Question: I have a two column UI where the both columns are filled with news from two different ajax calls using JQuery.
There are also other ajax calls for other things on the page.
Both services are cached on the server side, I can see that they both execute in less than each.
Yet, firebug tells me that the , it is also apparent that the loadtime is too long just by looking at it.
Also note that there is not that much data beeing sent, so it is not transfer time.
Any ideas what can cause this?
Is it a problem caused by ajax?
Will JQuery queueing up requests in some way?
[Edit]
Added screenshot of firebug net tab

The cached calls are ProjectTodo.aspx and GetHappenings.aspx
Both execute sub 0.01 sec on server side.. and not that heavy result either
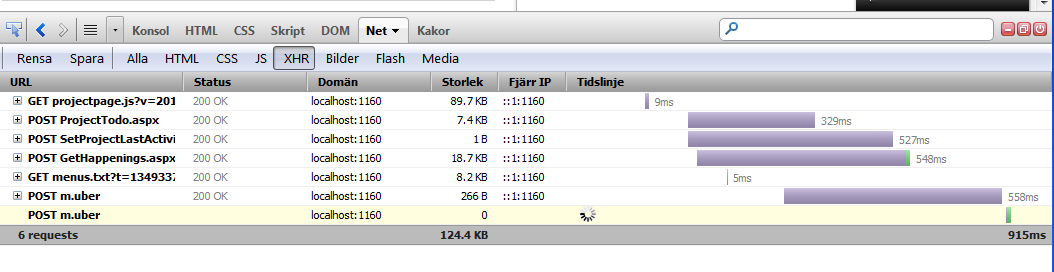
Answer: Is firebug reporting that the data has come back within a certain time? Rather than the length of the call in jQuery. The Net tab should give you the info you require.
If you're making a lot of calls to the same domain (perhaps images or scrips loading in the background), the browser by default will throttle the number of concurrent HTTP requests. You could try subdomaining if the number of HTTP requests is the limiting factor. Otherwise you'll have to look at your jQuery code.